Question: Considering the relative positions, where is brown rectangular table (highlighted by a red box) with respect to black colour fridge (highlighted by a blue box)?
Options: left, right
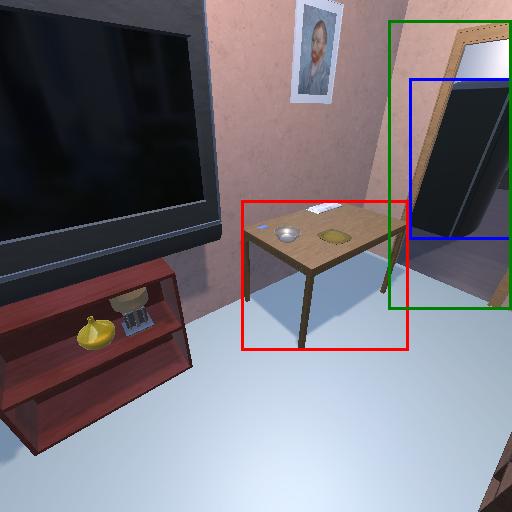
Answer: left